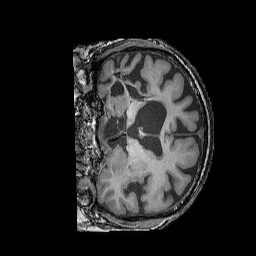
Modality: T1w
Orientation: coronal
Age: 67
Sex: female
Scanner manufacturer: siemens
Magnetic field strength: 3 T
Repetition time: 2.25 s
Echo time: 0.00411 s